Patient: sex M, age 81
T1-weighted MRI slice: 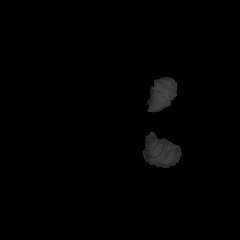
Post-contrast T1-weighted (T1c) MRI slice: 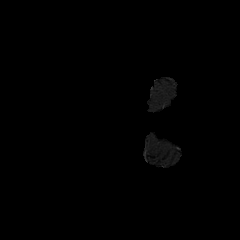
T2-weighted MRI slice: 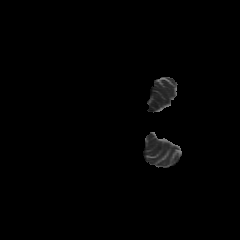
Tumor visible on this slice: no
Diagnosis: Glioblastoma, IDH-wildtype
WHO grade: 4